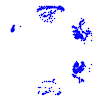
Particle: proton